Question: Well almost :) I fixed this issue, but I found another one. Documenting the solution here.
---
I have an MVC web role I am trying to deploy to Azure. It keeps bouncing from . I have done my research, and found two main causes for this.
1. One of the assemblies I am using does not have Copy Local = True set
2. The diagnostics connection string is wrong.
I Have triple checked my diagnostics connection and it is fine. I can use the exact same connection string in a Worker Role and it starts just fine So I assume the problem is related to #1 above.
This was a standard MVC project I added an azure deployment project to, so my guess is I am missing something an "Azure web role project" would automatically do for me. I already selected the "Add deployable assemblies" option from the projects context menu so the MVC bits should be set up, right?
Here is a list of my references, the items highlighted have 'Copy Local = true'. Am I missing one? What else do I need to do to get this to deploy? Are there any diagnostics tools I can use to help me figure it out?
I love when I find more information :)
So I was finally able to catch it in a state when I can remote into the server. I opened IIS and saw everything was there that should be. I tried to hit the site locally, but I get this error. The assembly IS included in my deploy, so it doesn't make sense that it can't find it. It seems like it is trying to load a different version than what was packaged.
> Could not load file or assembly 'System.Web.WebPages' or one of its
dependencies. The located assembly's manifest definition does not
match the assembly reference. (Exception from HRESULT: 0x80131040)
So there is (at least one of) my error.....but ? The site runs fine in IIS express, it runs fine in development fabric. I feel like a noob here. What did I do wrong?

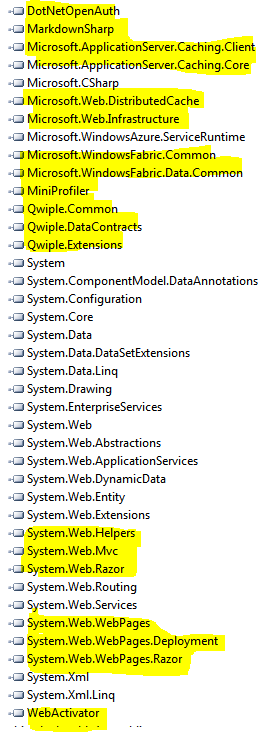
Answer: I had a reference to V2 of System.WebPages, but bin_dependencies had V1 in there. I Don't know how this happened, but making sure everything was on the right version worked.